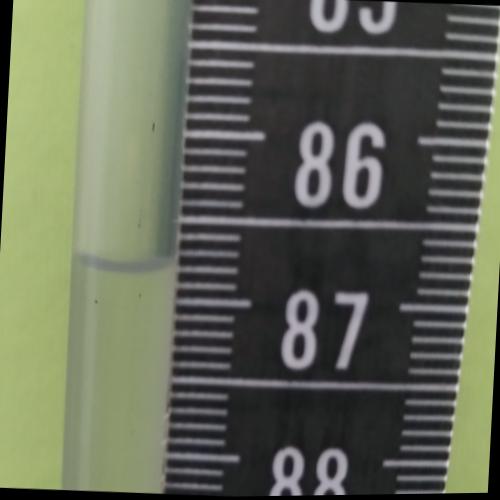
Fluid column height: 86.8 cm